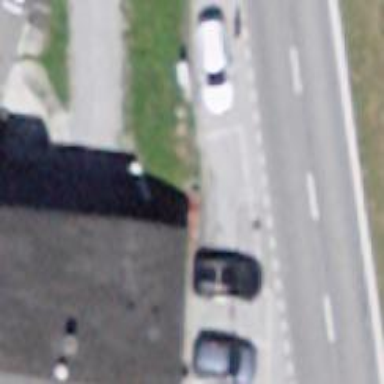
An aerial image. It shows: Set of steps on the road.